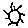
Label: sun